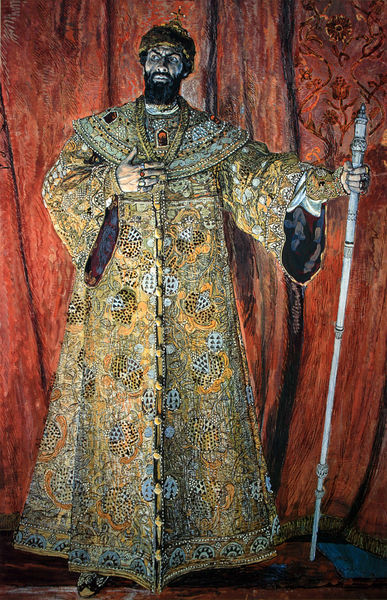
Titel: Fedor Chaliapin in der Rolle von Boris Godunov
Künstler: Aleksandr Golovin
Standort: St. Petersburg
Institution: Staatliches Russisches Museum
Schlagwörter: blau, gemälde, hand, mann, umhang, gelb, finger, hintergrund, hut, kleid, schmuck, weiss, rot, malerei, muster, ornament, bart, mütze, barock, kragen, mensch, ärmel, vorhang, kirche, gewand, gold, mantel, reich, stickerei, theater, borte, diamanten, edelsteine, krone, stock, kopfbedeckung, stab, kette, beleuchtung, könig, robe, knöpfe, fein, klimt, ring, ringe, orient, helm, herrscher, schuh, pracht, brokat, fürst, edelstein, geistlich, zepter, sultan, prächtig, byzanz, orientale, führer, iwan, hrtmann, fürts